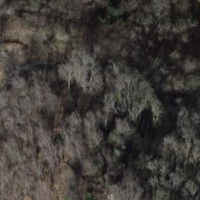
EUNIS habitat code: 41
Species observed at this site:
Lathyrus vernus
Petasites albus